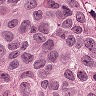
Metastatic tissue present: yes